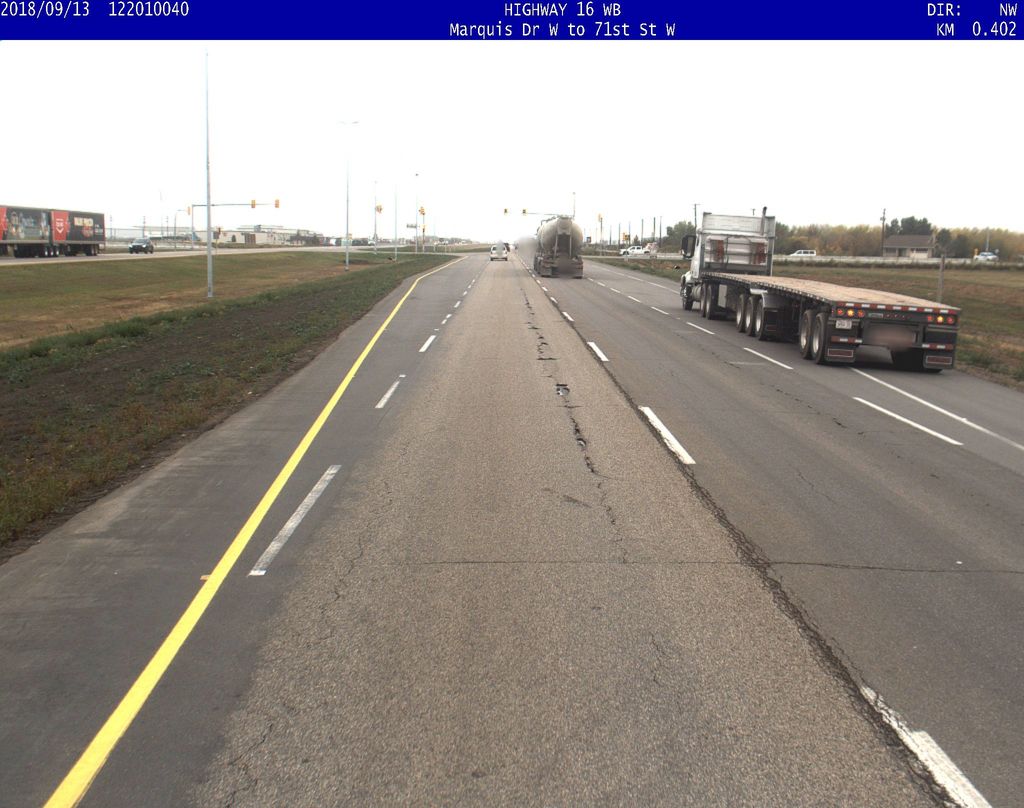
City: saskatoon